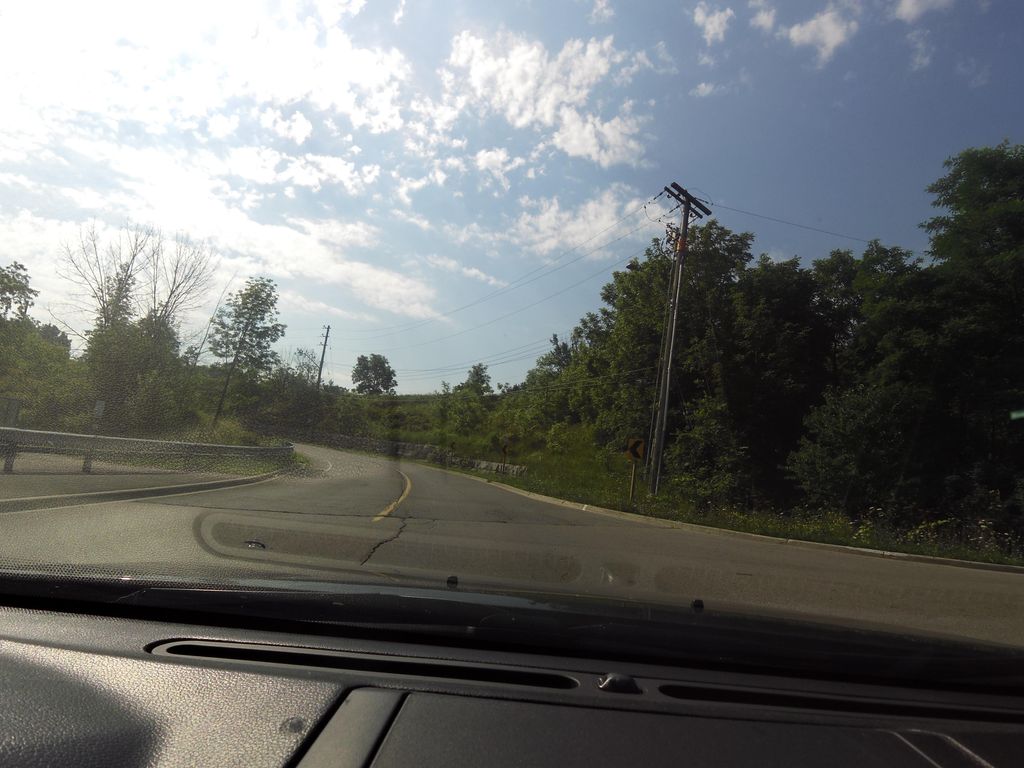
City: hamilton